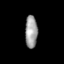
Tissue: skin
Cell type: Epithelial cells
Senescence score: 0.2786
Nuclear area (px): 391
Mean DAPI intensity: 157.655